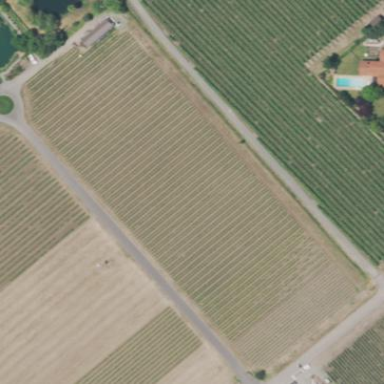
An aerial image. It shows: Vineyard where grapes are grown.